Question: The program is simply to create the shape of a diamond when the user input the number of rows so simply it has 6 for loops; 3 loops to create the first triangle and 3 loops to create the other triangle, and with these 2 triangles and 6 loops we have a diamond,this is an image of the whole program:

I'm a little confused about the 5th for loop, the one that creates the spaces for the second triangle, the loop begins by adding 1st space then the loop ends, the program continues to the 6th loop and get back to the 4th loop to do the 5th & 6th loops all over, the 5 loops is adding 1,2,3,.. spaces ever time and we can see that from: 'spaces++', the problem is how is this working? the counter c is also getting higher every time, 'c++', so the difference between(space and c) will still be 1 every time so it suppose to be adding only one space every time, for those who understood what I was saying can you explain this too me
'''
int n, c, k, space = 1;
printf("Enter number of rows
");
scanf("%d", &n);
space = n - 1;
for (k = 1; k <= n; k++)
{
for (c = 1; c <= space; c++)
printf(" ");
space--;
for (c = 1; c <= 2*k-1; c++)
printf("*");
printf("
");
}
space = 1;
for (k = 1; k <= n - 1; k++)
{
for (c = 1; c <= space; c++)
printf(" ");
space++;
for (c = 1 ; c <= 2*(n-k)-1; c++)
printf("*");
printf("
");
}
'''
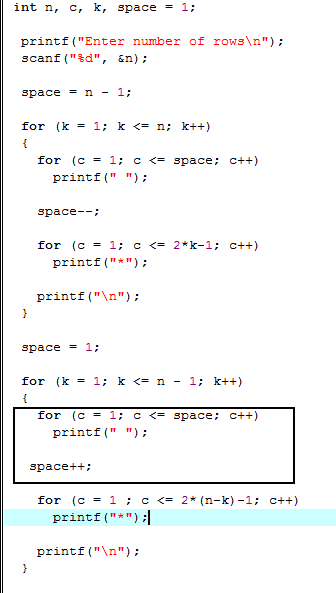
Answer: > the counter c is also getting higher every time, c++, so the
difference between(space and c) will still be 1 every time
No, 'space++' is not part of the loop that increments c. That loop prints 'space' spaces; after it finishes, space is incremented, so the next time it will print 1 more space.